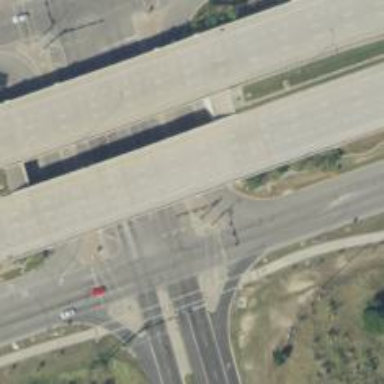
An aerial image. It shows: Secondary link road with asphalt surface.